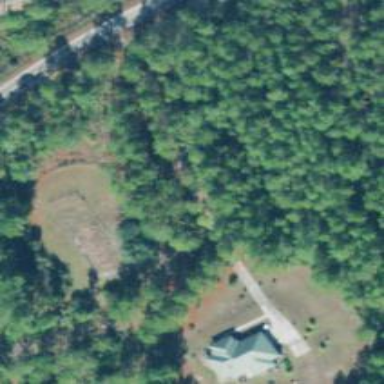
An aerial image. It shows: Driveway leading to service road.